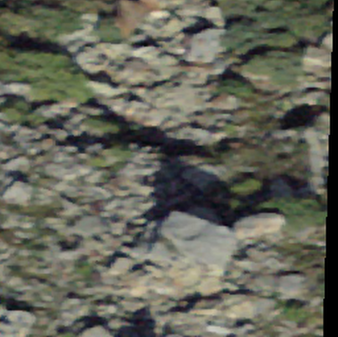
Label: bouldering_area